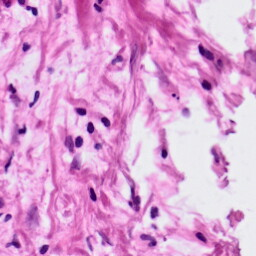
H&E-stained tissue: Ovarian